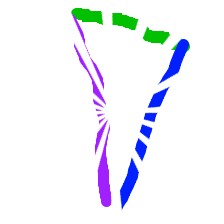
Shape: triangle